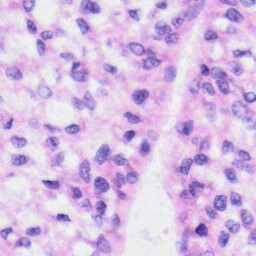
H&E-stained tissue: Liver